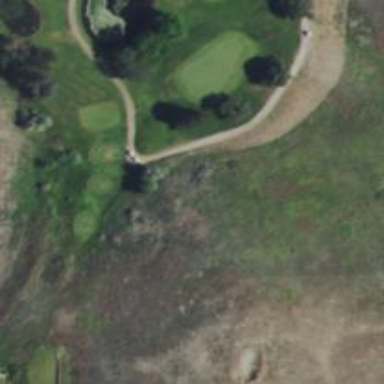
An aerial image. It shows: Path for both road and golf.